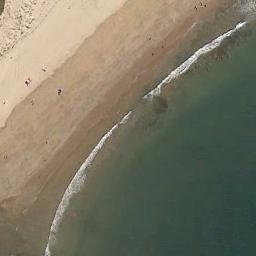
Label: beach